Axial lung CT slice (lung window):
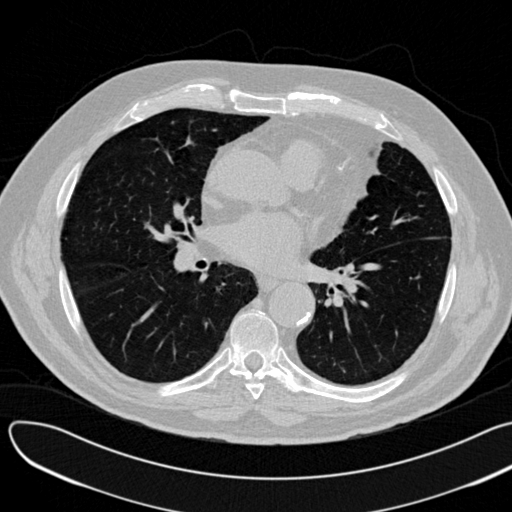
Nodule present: no